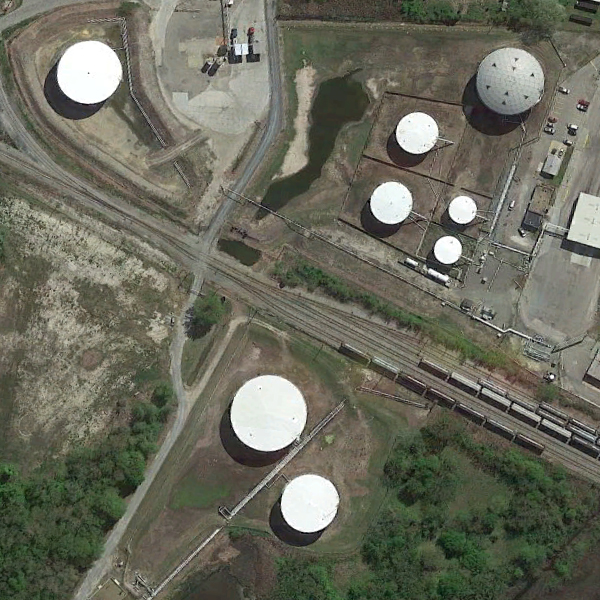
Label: StorageTanks